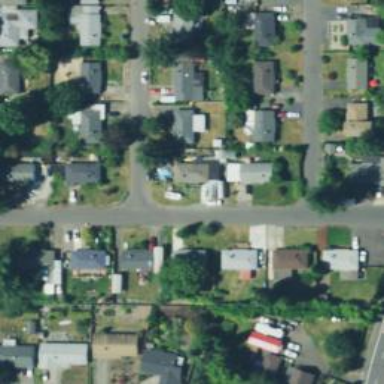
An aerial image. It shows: Residential road.